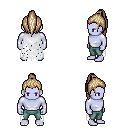
a pixel art fantasy rpg character, male body template, dark elf, purple skin, white tattered cape, teal pants, white blonde long topknot hairstyle, four views (front, back, left, right), 2x2 character sprite sheet, small pixel art, hard edges, no anti-aliasing